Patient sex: M
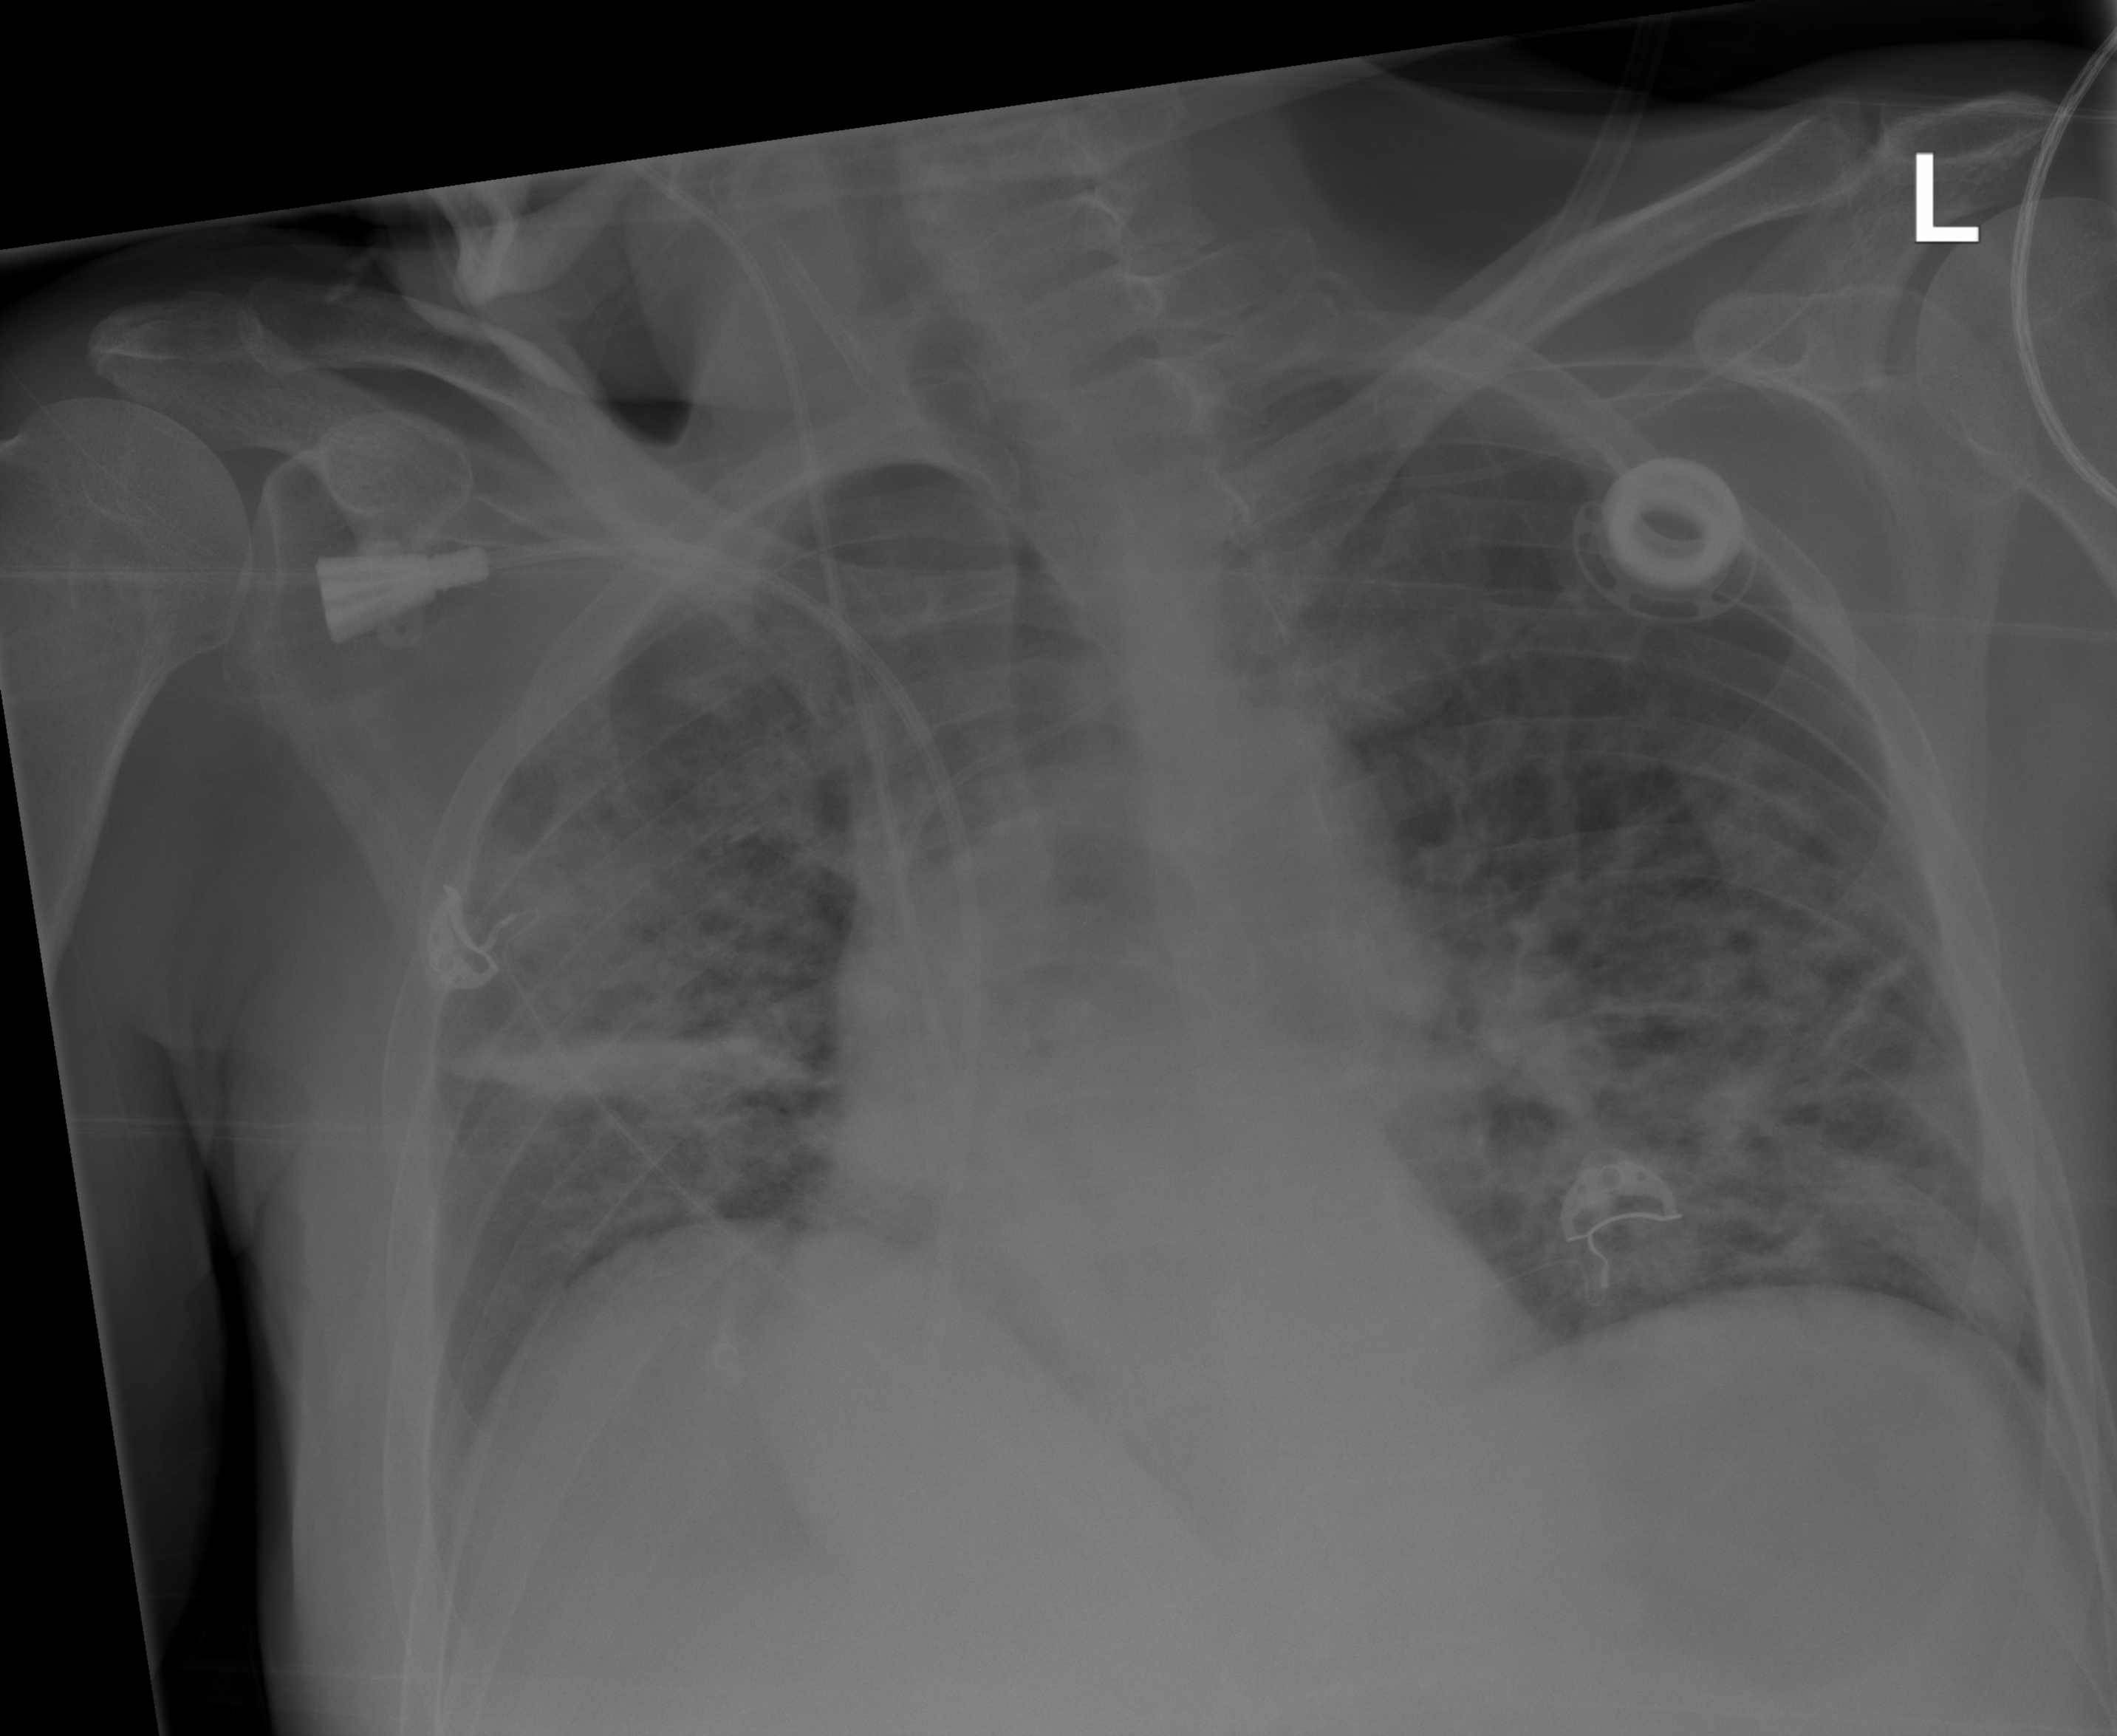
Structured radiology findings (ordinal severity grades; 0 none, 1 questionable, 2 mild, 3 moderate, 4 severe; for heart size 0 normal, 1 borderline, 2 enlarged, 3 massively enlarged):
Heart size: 0
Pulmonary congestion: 0
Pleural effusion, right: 0
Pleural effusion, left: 0
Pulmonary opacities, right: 2
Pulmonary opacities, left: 2
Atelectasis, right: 3
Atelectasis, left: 0